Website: bh-photo
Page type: cart
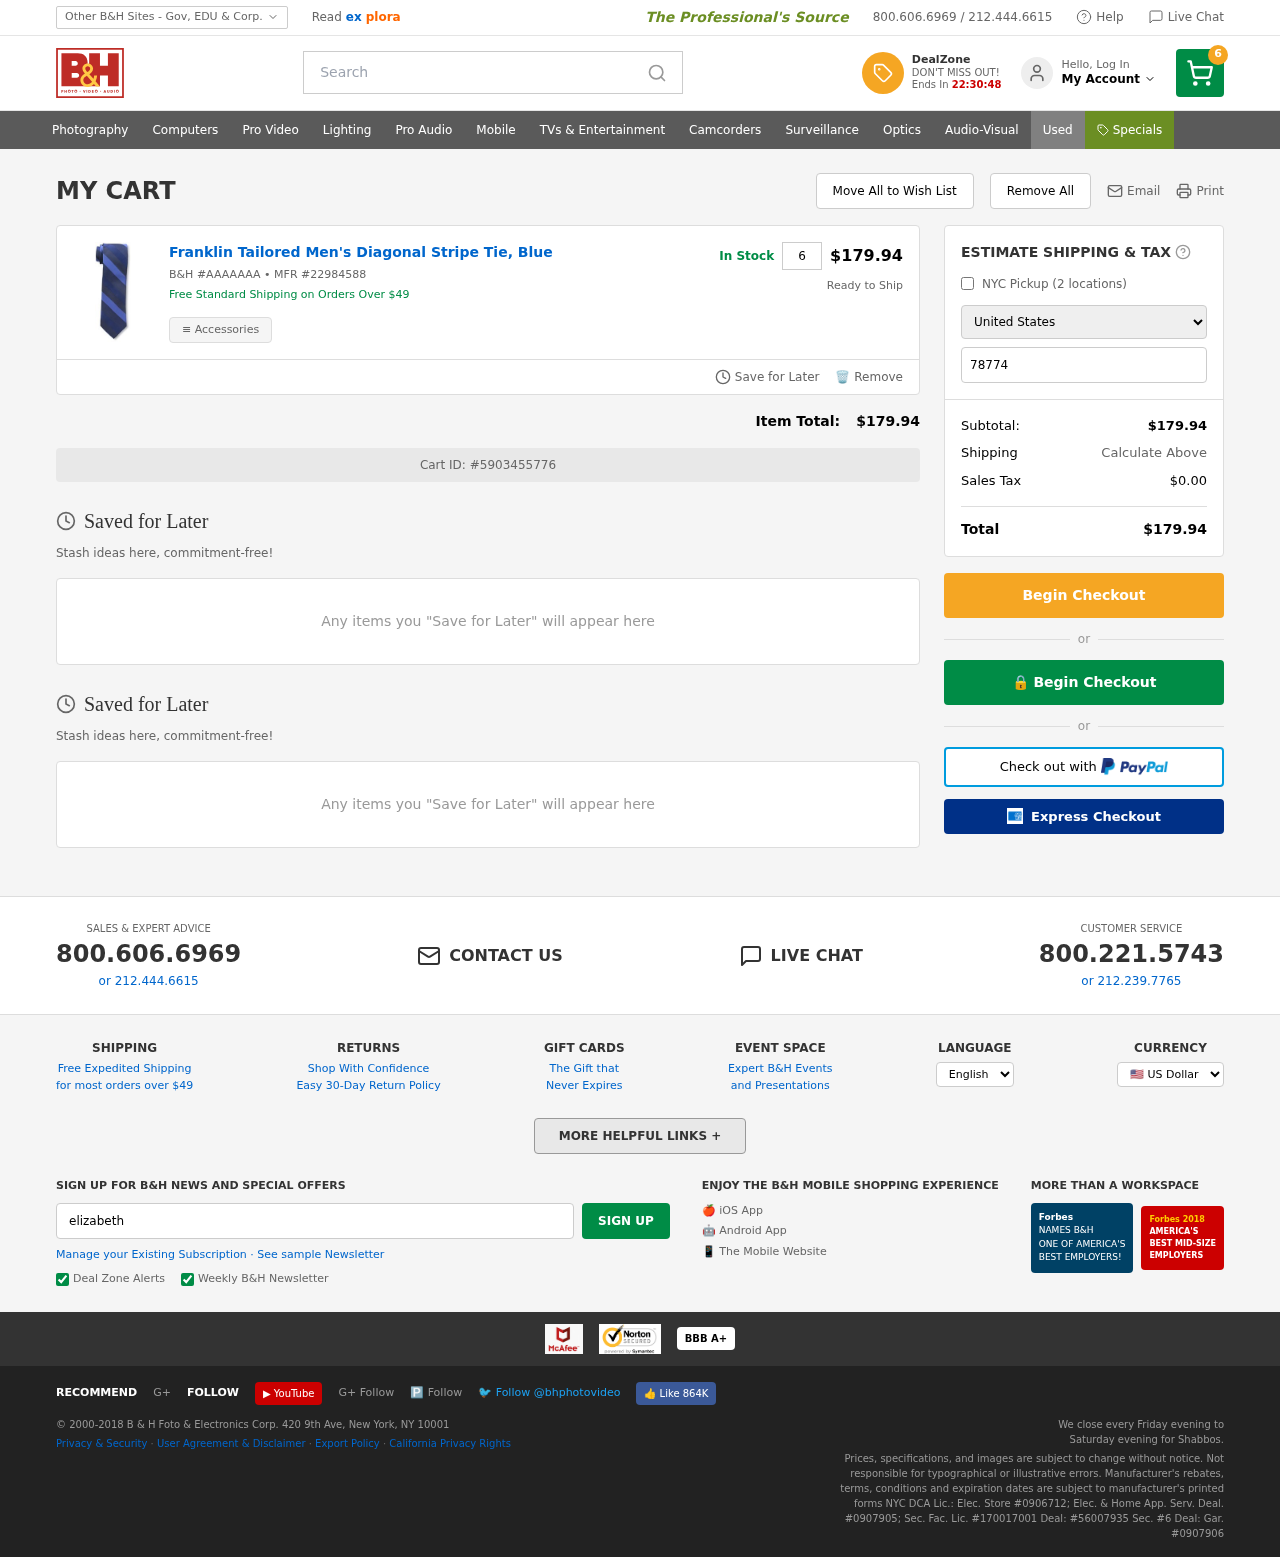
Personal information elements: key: PII_COUNTRY
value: United States
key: PII_EMAIL
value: elizabeth.jackson@hotmail.com
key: PII_POSTCODE
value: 78774
Product elements: key: PRODUCT1_NAME
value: Franklin Tailored Men's Diagonal Stripe Tie, Blue
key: PRODUCT1_QUANTITY
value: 6
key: PRODUCT1_SKU
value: AAAAAAA
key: PRODUCT1_MFR
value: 22984588
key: PRODUCT1_SUBTOTAL
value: $179.94
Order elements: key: ORDER_NUM_ITEMS
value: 6
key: ORDER_SUBTOTAL
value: $179.94
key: ORDER_ID
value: #5903455776
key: ORDER_TAX
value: $0.00
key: ORDER_TOTAL
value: $179.94
Search elements: key: HEADER_SEARCH
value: Search